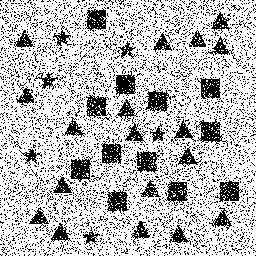
Squares: 12
Triangles: 18
Stars: 6
Total shapes: 36